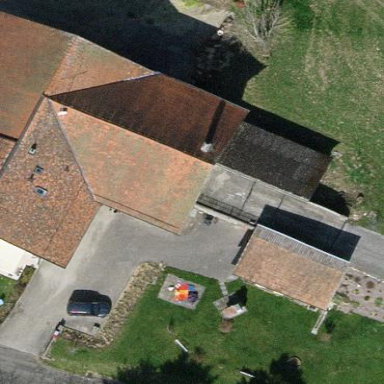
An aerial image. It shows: Farmyard area.